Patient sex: M
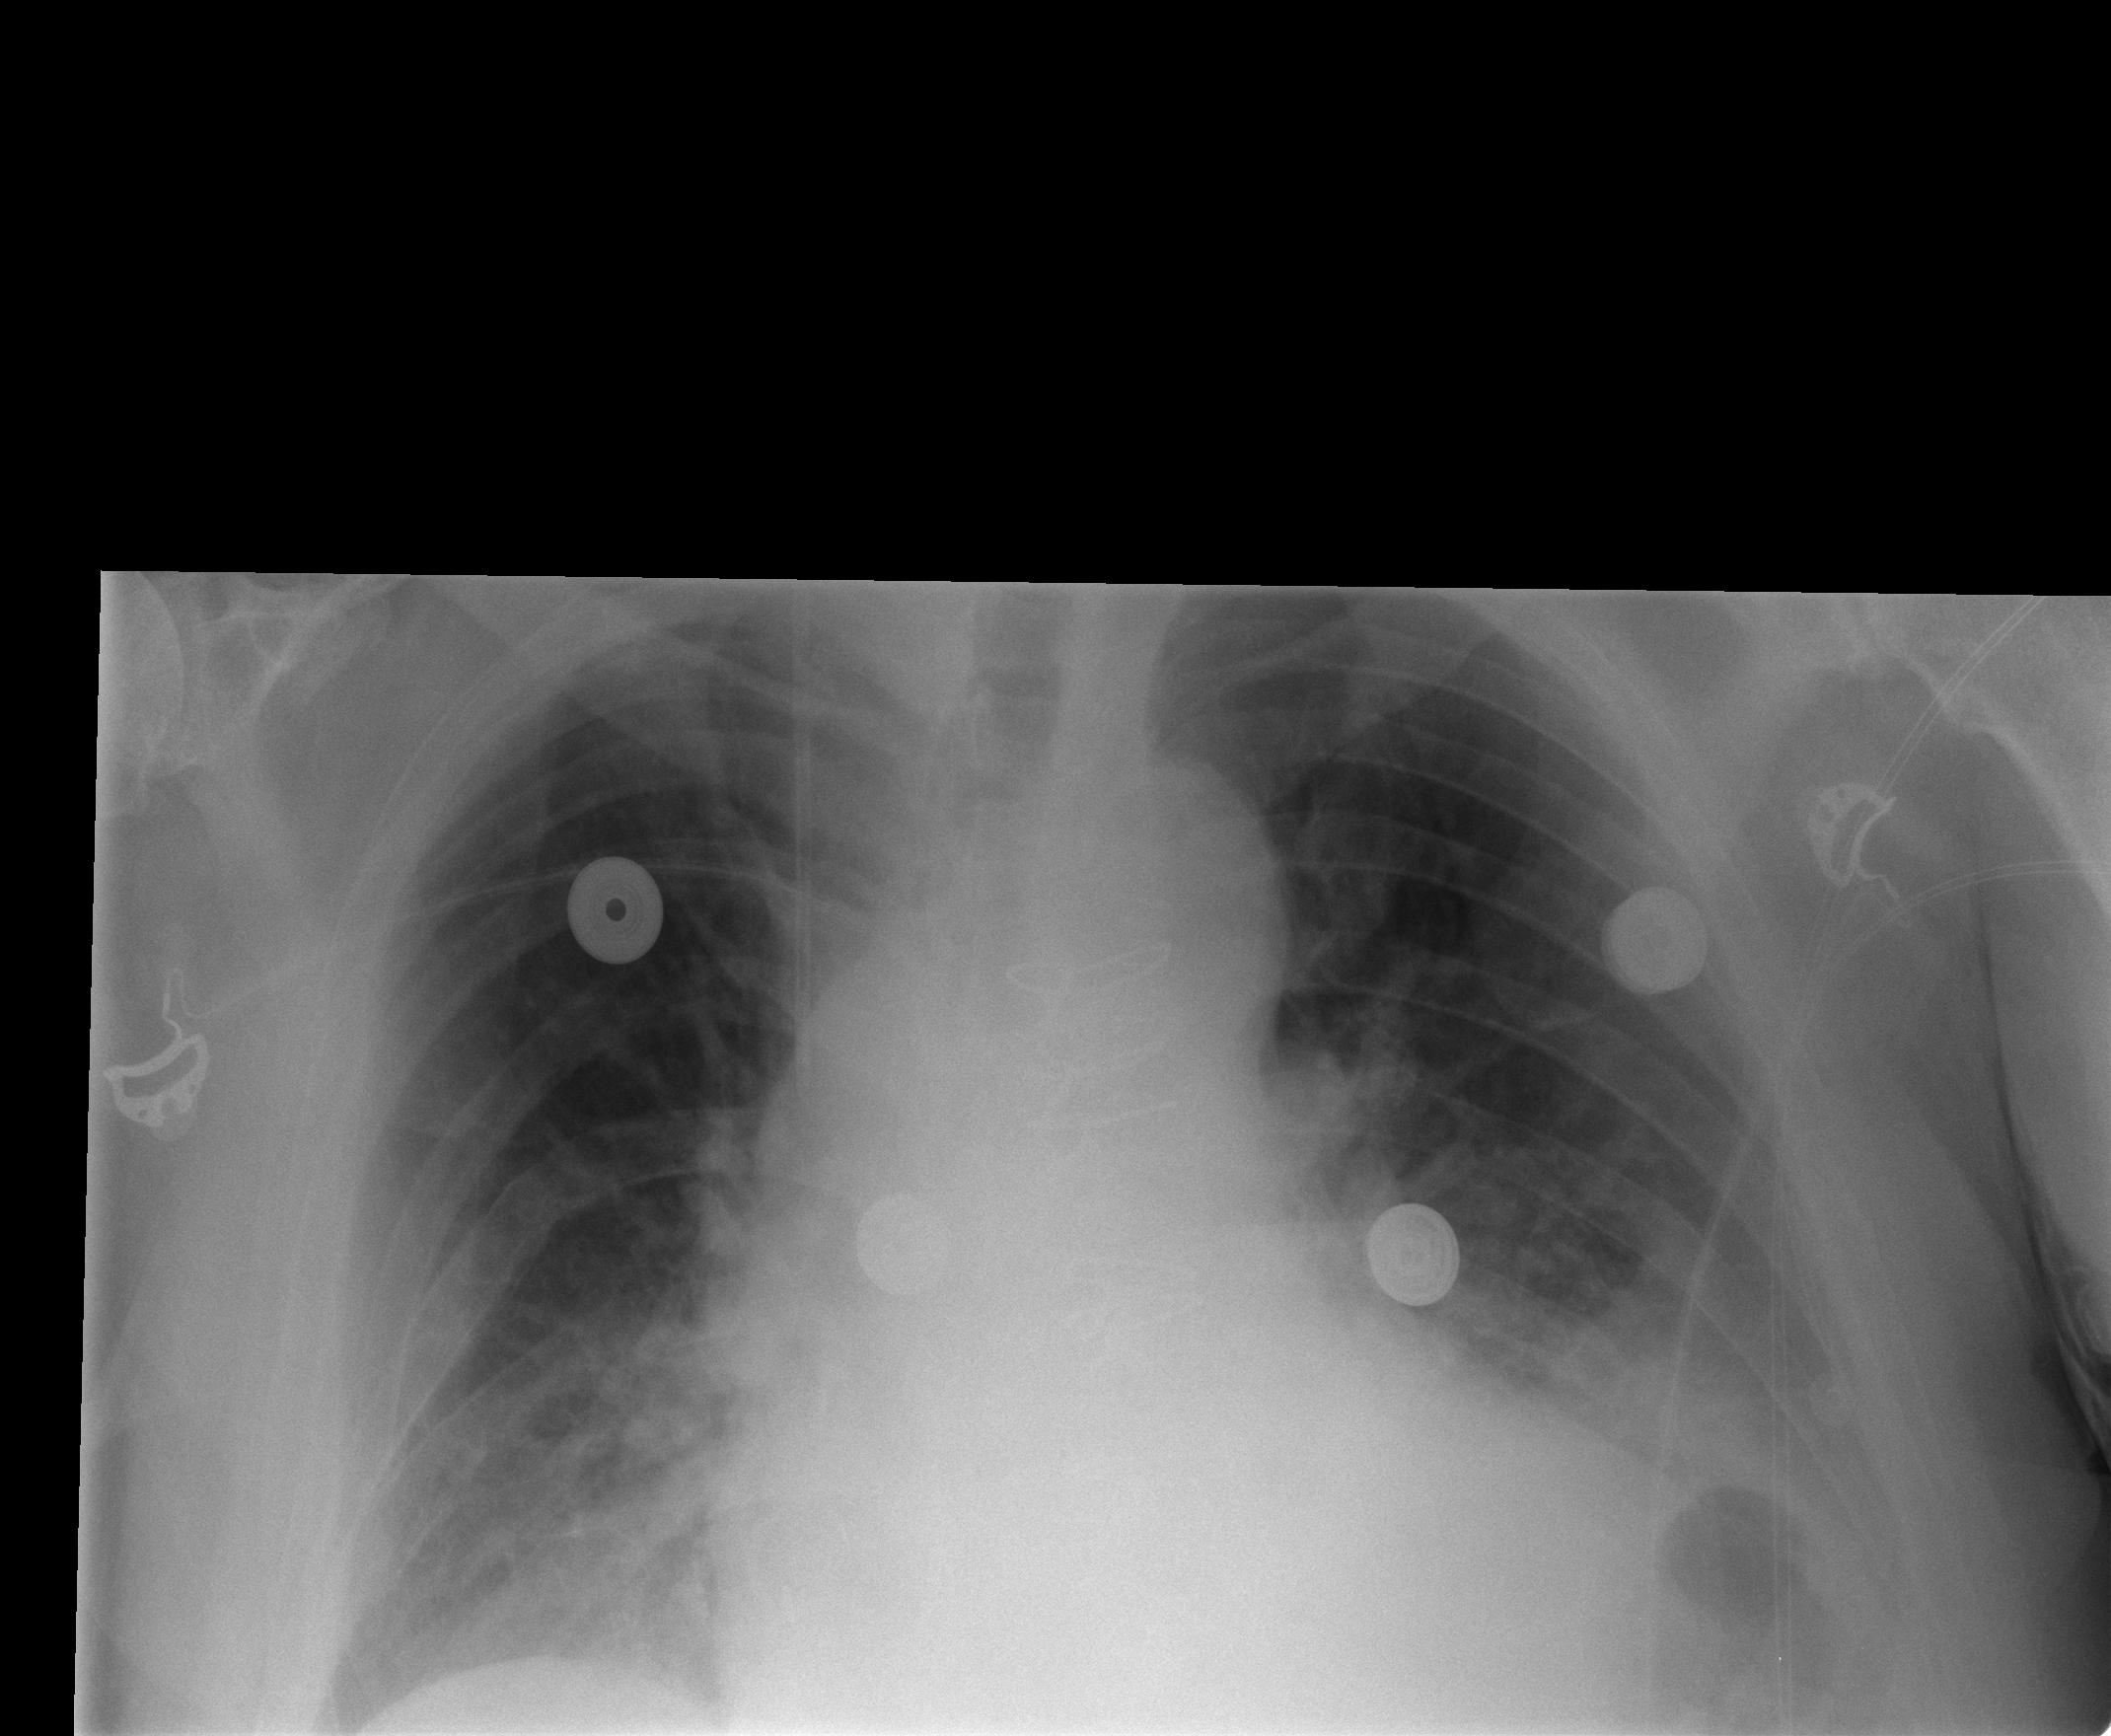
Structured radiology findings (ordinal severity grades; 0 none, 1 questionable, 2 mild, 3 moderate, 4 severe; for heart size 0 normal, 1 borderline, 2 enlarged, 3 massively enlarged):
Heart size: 0
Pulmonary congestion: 0
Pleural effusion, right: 0
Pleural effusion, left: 2
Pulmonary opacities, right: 0
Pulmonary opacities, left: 0
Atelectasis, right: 0
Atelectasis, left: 2